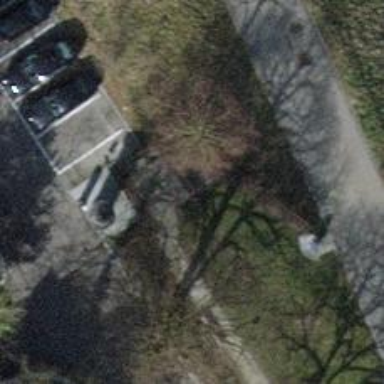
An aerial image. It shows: Picnic table located in leisure land area.